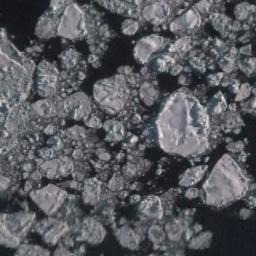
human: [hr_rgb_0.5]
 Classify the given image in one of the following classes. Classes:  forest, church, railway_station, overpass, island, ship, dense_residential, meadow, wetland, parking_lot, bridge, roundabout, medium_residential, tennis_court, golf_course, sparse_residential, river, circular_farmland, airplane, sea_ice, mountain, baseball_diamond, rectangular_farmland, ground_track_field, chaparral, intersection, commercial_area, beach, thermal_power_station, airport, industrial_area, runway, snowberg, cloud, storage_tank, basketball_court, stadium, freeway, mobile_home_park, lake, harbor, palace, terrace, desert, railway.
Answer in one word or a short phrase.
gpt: sea_ice